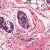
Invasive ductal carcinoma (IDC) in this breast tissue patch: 0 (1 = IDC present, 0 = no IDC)